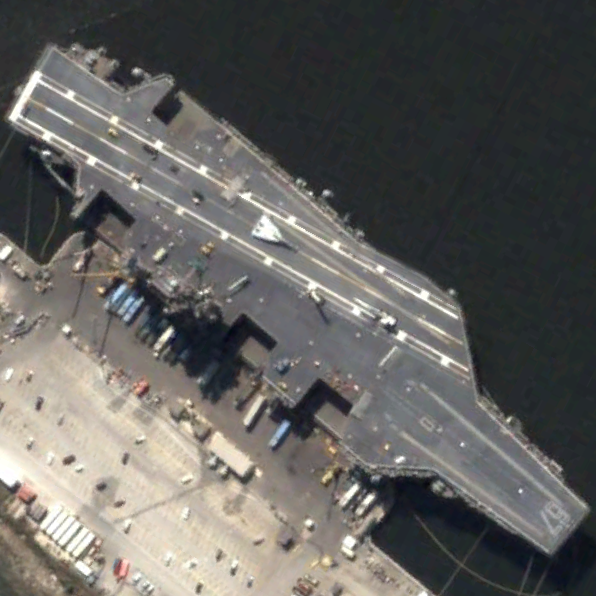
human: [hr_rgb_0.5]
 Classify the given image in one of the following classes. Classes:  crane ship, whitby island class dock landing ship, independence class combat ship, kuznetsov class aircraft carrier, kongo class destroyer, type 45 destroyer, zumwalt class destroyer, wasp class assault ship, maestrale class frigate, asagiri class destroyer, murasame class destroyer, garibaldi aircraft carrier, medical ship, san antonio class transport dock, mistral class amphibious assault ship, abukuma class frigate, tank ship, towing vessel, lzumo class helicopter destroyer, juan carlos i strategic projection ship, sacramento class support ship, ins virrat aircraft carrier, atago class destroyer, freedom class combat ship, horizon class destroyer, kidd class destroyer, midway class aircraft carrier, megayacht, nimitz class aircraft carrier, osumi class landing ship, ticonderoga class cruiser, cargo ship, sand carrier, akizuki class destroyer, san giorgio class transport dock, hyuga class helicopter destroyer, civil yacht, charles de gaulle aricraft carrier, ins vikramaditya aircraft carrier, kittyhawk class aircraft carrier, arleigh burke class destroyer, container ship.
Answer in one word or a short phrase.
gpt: KittyHawk class aircraft carrier